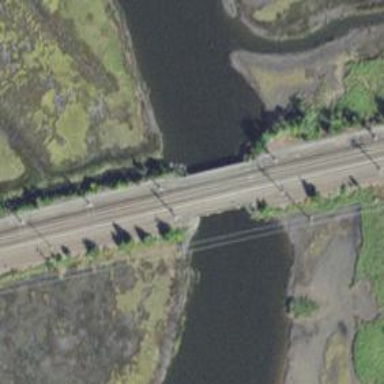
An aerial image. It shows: Bridge over electrified railway with contact lines.